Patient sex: M
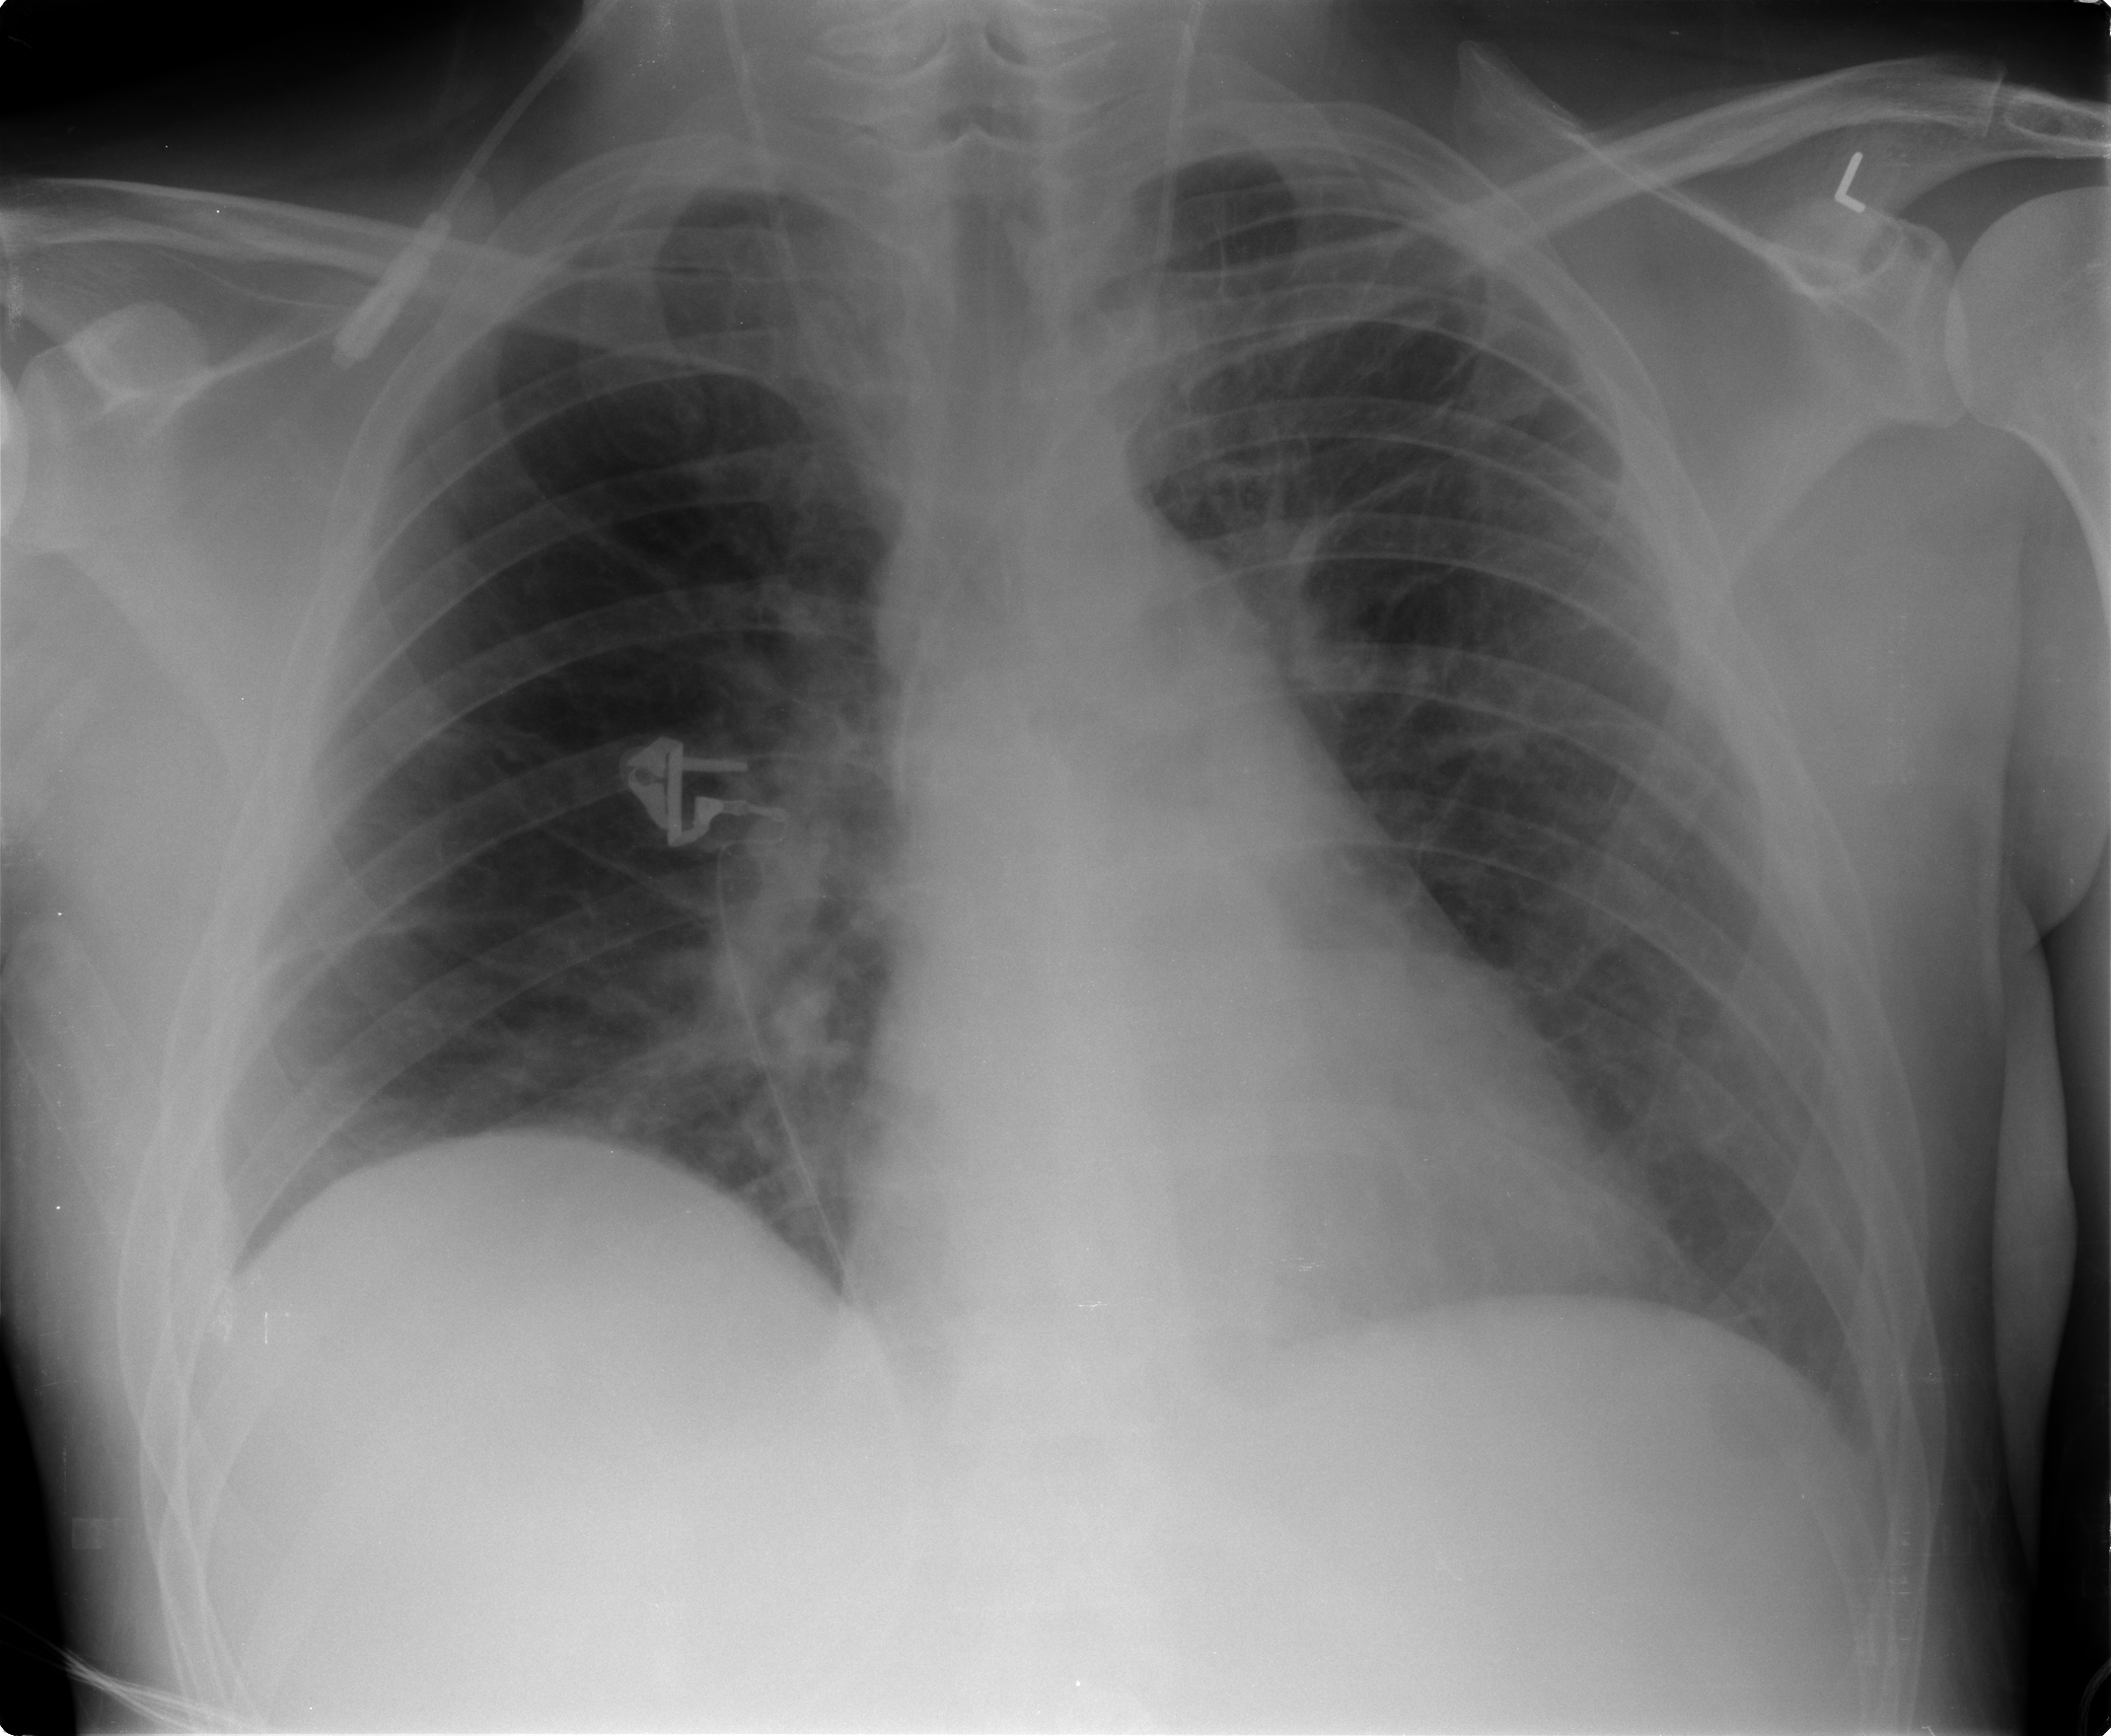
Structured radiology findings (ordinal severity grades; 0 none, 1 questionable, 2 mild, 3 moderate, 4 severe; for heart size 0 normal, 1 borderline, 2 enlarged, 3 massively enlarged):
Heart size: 2
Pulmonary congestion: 2
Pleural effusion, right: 0
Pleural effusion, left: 0
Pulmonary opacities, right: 1
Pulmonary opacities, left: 0
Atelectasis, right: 1
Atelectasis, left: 2